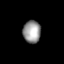
Tissue: skin
Cell type: Epithelial cells
Senescence score: 0.2763
Nuclear area (px): 389
Mean DAPI intensity: 151.758